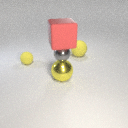
small yellow rubber sphere to the left of large yellow rubber sphere